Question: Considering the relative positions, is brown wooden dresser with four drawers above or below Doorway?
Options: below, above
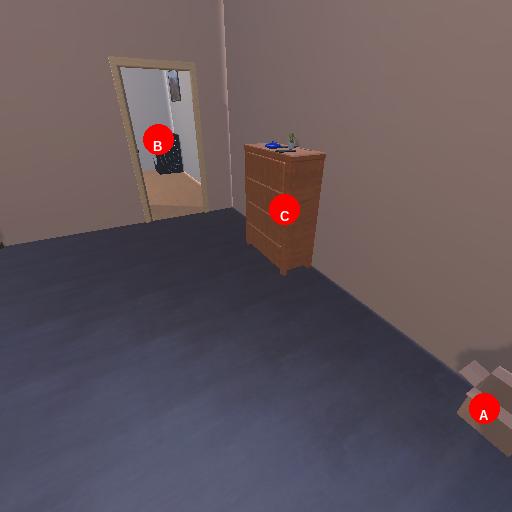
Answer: below